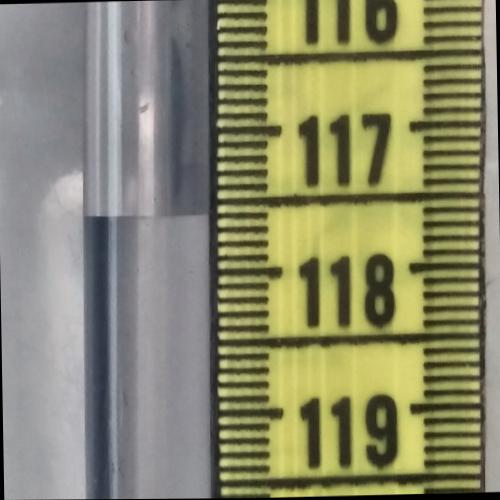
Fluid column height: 117.6 cm